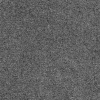
Atmospheric dust classification: dusty